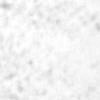
Label: no_change